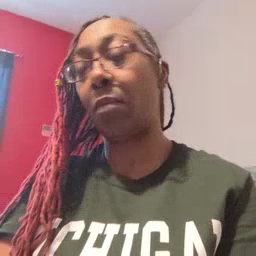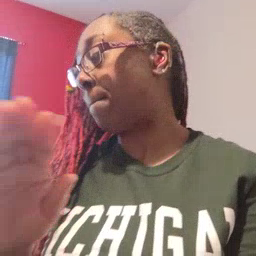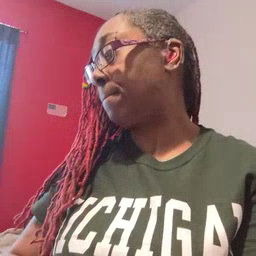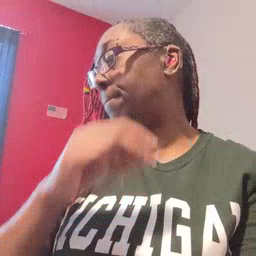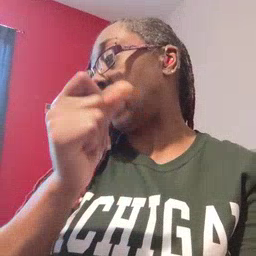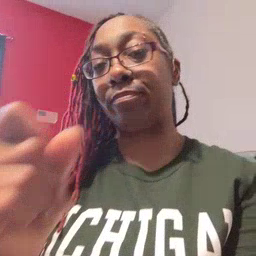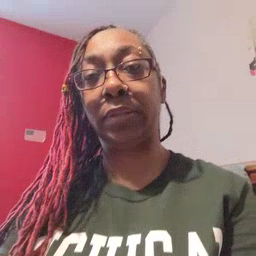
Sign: puppy